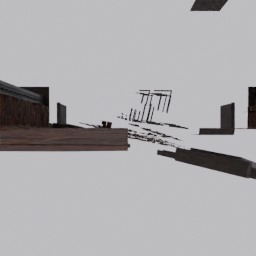
Label: architecture